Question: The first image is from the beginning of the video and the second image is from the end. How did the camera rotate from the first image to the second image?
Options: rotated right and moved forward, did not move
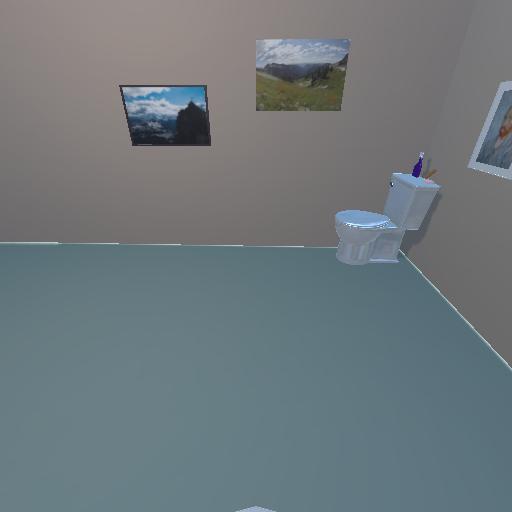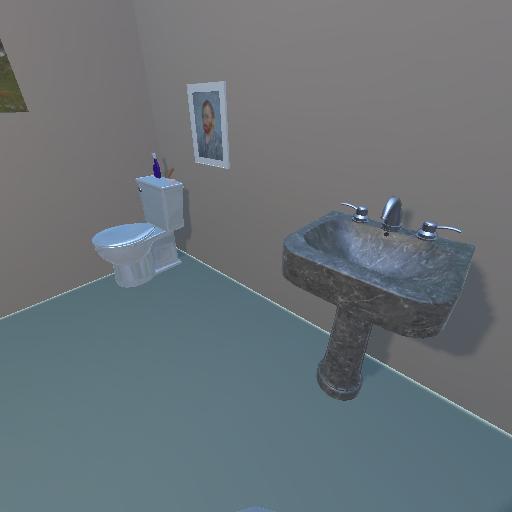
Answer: rotated right and moved forward